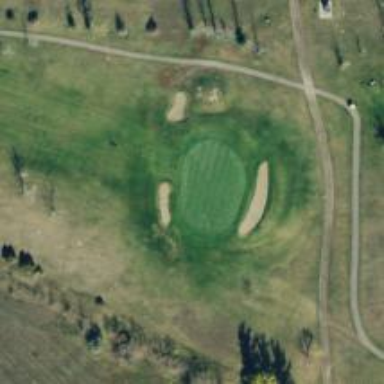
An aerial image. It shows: Pathway for golf carts.